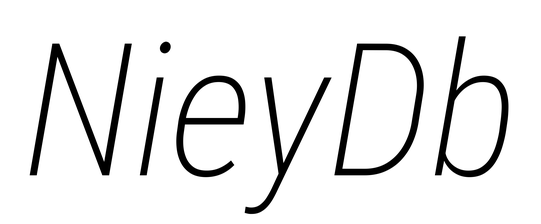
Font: Roboto-Italic_Condensed_ExtraLight_Italic